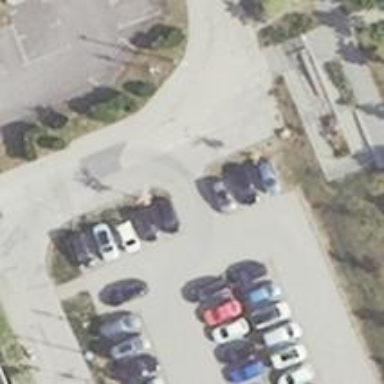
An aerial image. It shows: Road serving as parking aisle.